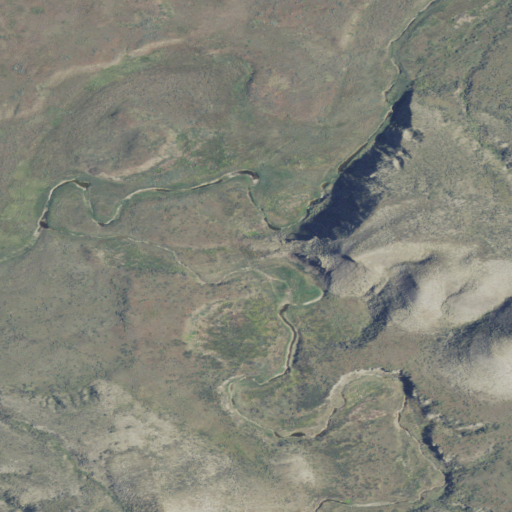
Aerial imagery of valley in Montana named Dry Fork Coulee containing shrub and grassland